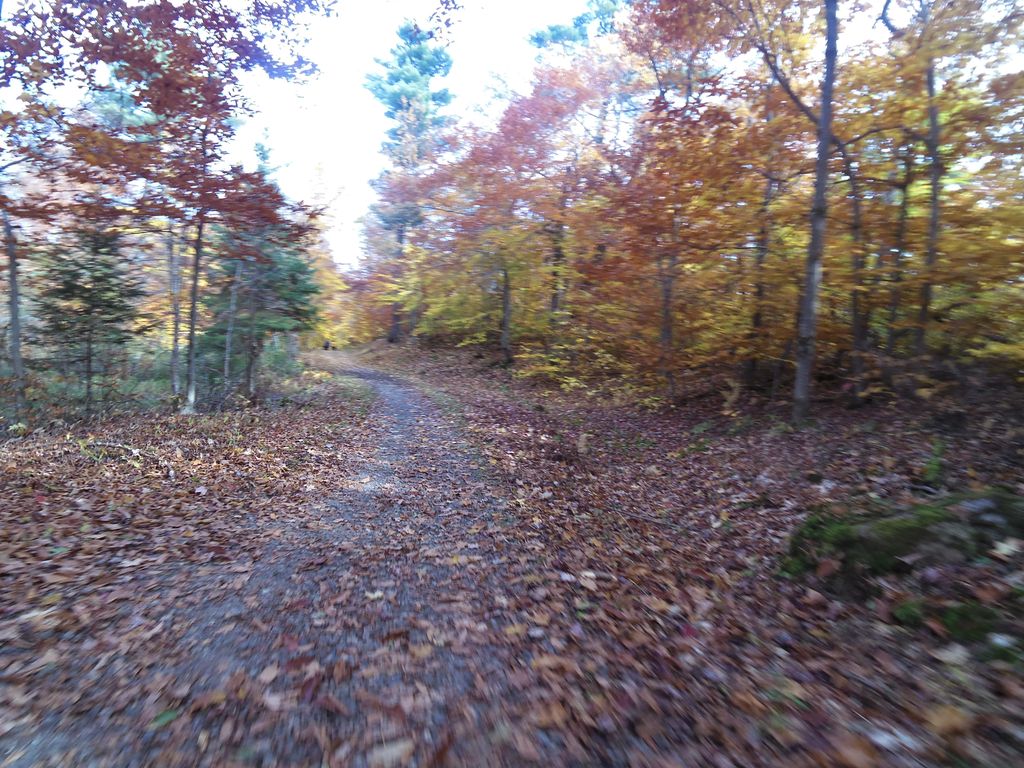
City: ottawa-gatineau